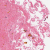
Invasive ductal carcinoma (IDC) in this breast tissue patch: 0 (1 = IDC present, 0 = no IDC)